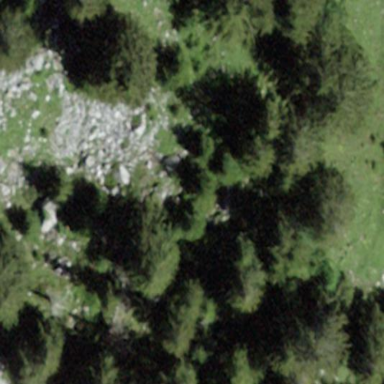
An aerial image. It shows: Forest area.